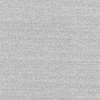
Atmospheric dust classification: dusty